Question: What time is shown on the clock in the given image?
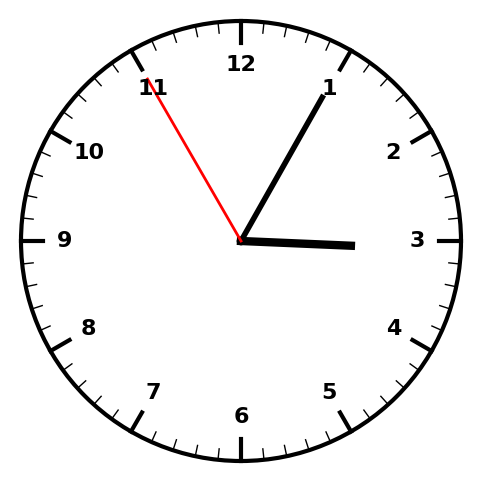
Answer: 03:04:55